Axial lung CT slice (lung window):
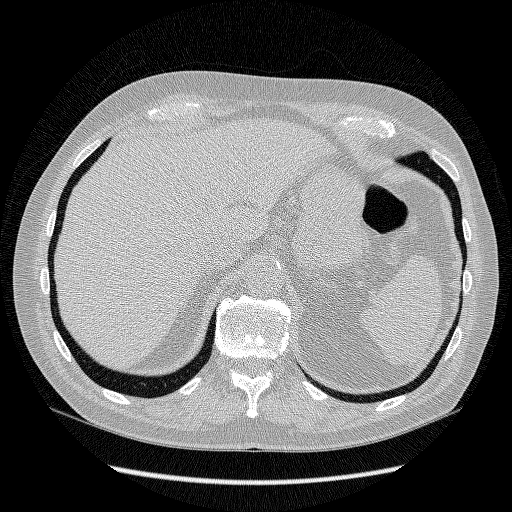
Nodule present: no